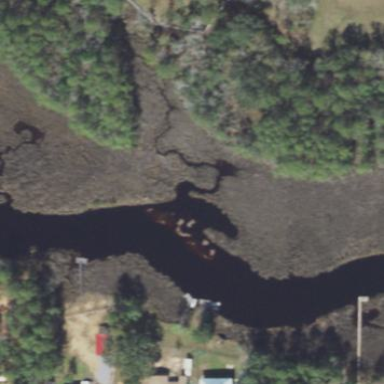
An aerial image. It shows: Saltmarsh wetland.